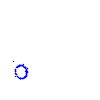
Particle: kaon